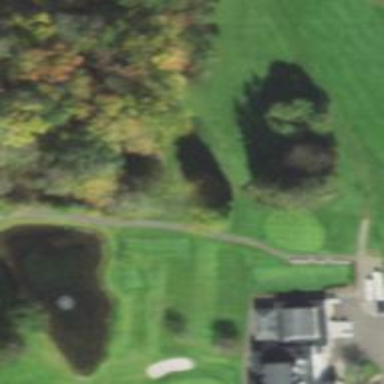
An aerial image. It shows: Golf cartpath that is also road path.